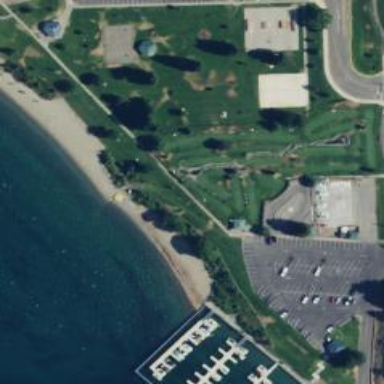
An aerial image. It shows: Miniature golf course.